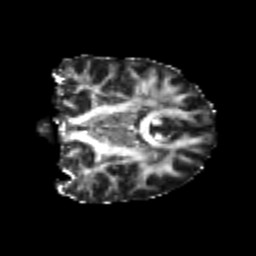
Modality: FA
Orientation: coronal
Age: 19
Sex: male
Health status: healthy
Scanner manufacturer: philips
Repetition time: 7.388 s
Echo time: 0.08599 s